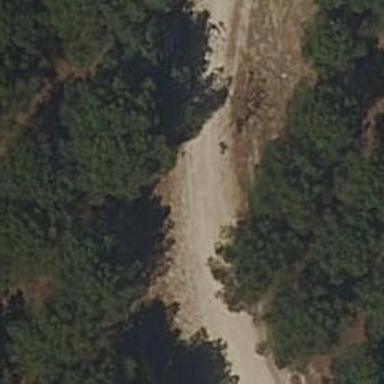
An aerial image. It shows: Dirt path.